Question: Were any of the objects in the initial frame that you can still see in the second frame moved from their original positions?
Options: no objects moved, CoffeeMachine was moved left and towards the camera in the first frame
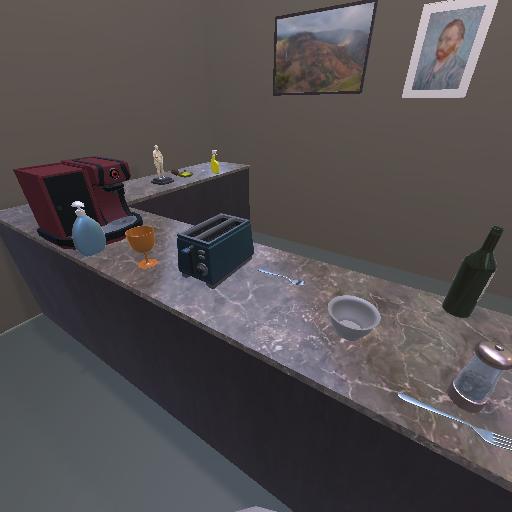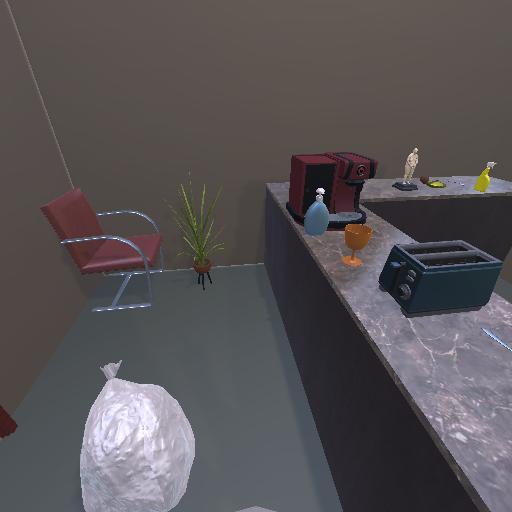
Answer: no objects moved